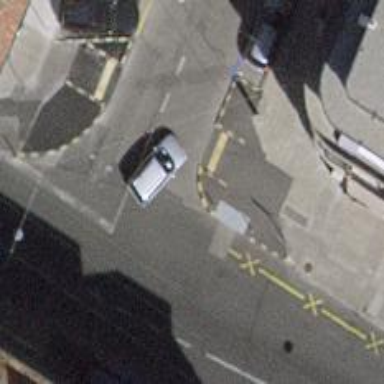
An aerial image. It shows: Unmarked road crossing.